Question: I want to scroll in two different 'QListWidgets' simultaneously by using only one 'QScrollBar'. One way could be to connect the 'QScrollBar' 'changeValue()' Signal to both 'QListWidgets', but I don't know how to do it.
Different solutions are welcome too (but there must be two 'QListWidgets')
GUI Example

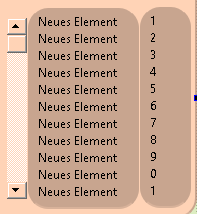
Answer: You just need to connect the 'valueChanged' signal of the scroll bar of one list widget to 'setValue' method of the another list widget's scrollbar. Doing so will scroll the second list widget whenever the first list widget is scrolled.
You need to do this for both the list-widgets so that scrolling of any list widget scrolls the other.
'''
from PyQt5.QtWidgets import QWidget, QHBoxLayout, QListWidget, QApplication
class Window(QWidget):
def __init__(self):
super(Window, self).__init__()
self.setupUI()
self.list1.addItems(['Asia Pacific', 'Europe', 'Middle East', 'Africa', 'America']*5)
self.list2.addItems(['AP', 'EU', 'ME', 'AF', 'AM']*5)
self.list1.verticalScrollBar().valueChanged. connect(self.list2.verticalScrollBar().setValue)
self.list2.verticalScrollBar().valueChanged. connect(self.list1.verticalScrollBar().setValue)
def setupUI(self):
layout = QHBoxLayout(self)
self.list1 = QListWidget(self)
self.list2 = QListWidget(self)
layout.addWidget(self.list1)
layout.addWidget(self.list2)
self.setLayout(layout)
if __name__=="__main__":
import sys
app = QApplication(sys.argv)
win = Window()
win.show()
sys.exit(app.exec_())
'''